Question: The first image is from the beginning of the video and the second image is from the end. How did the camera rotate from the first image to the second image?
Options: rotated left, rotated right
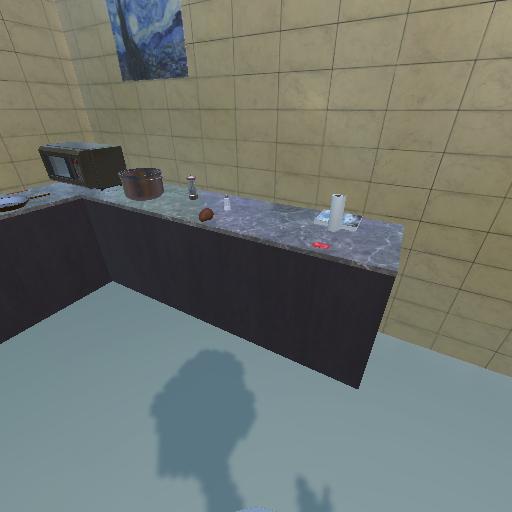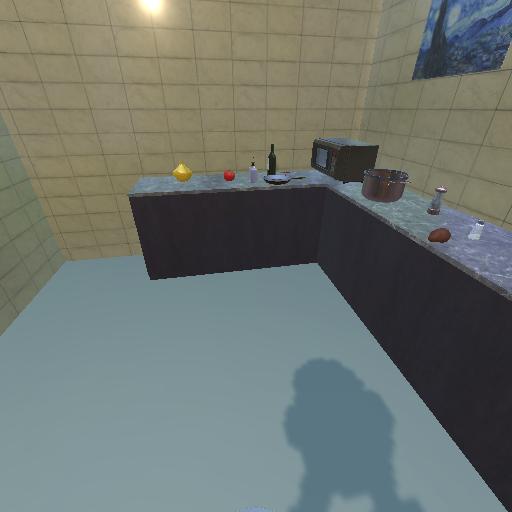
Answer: rotated left